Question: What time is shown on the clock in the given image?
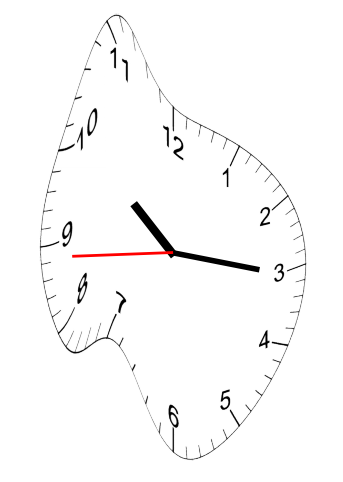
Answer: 10:15:44